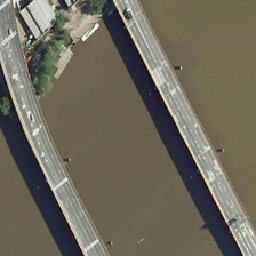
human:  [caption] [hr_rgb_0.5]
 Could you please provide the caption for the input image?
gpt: There are two similar bridges on the river.

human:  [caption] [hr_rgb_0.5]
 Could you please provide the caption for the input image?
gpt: Two parallel bridges are beside the river, with several green trees and some buildings on both sides.

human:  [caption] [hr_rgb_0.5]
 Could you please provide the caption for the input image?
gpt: Two parallel bridges are on the river, with several green trees and some buildings on both sides.

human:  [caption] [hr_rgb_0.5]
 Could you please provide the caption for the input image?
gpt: There are two similar bridges on the river.

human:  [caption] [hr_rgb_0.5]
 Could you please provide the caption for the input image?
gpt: Two parallel bridges stand on a river, flanked by several green trees and some buildings.